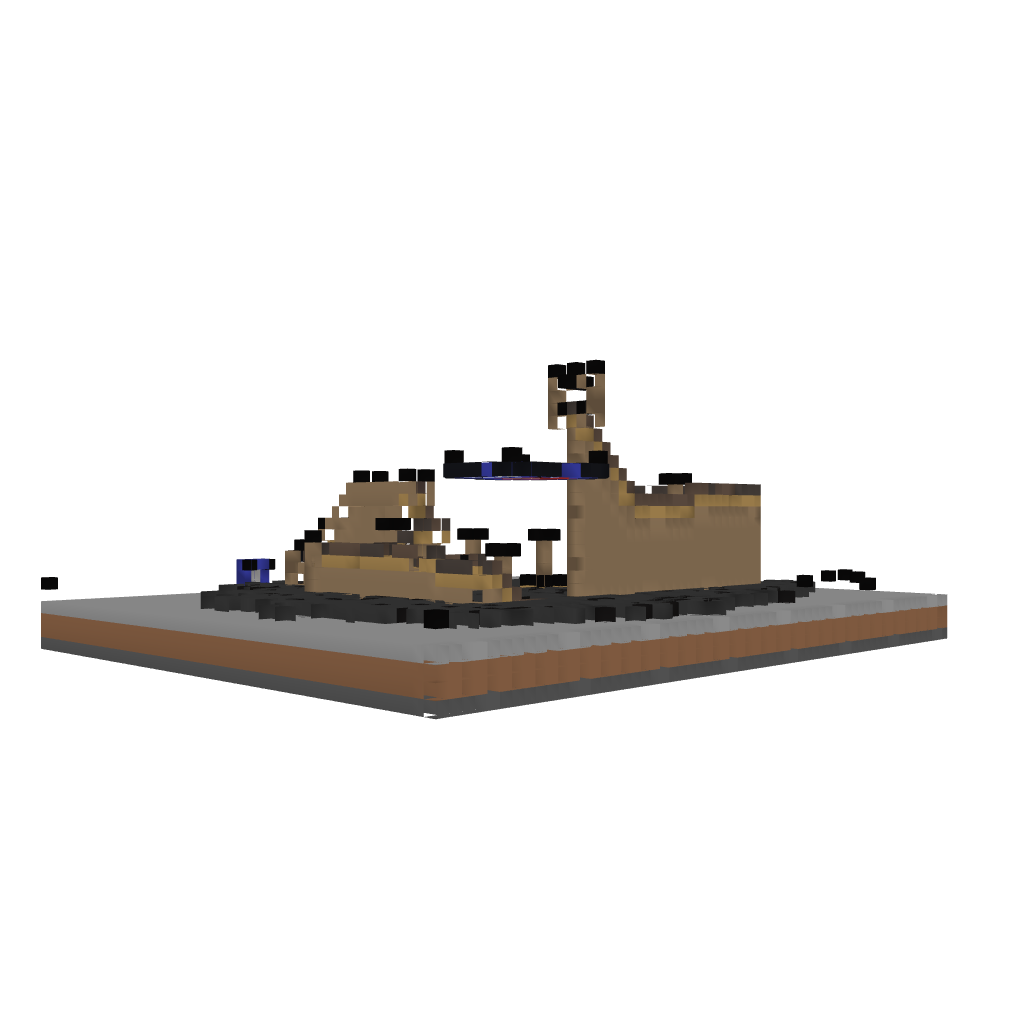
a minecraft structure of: Monster Roller Coaster